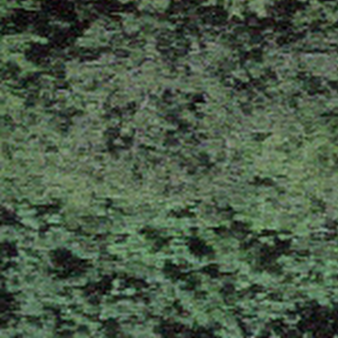
Label: other